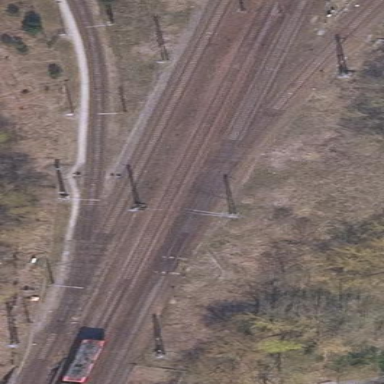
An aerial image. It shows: Railway area.